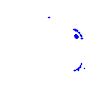
Particle: kaon